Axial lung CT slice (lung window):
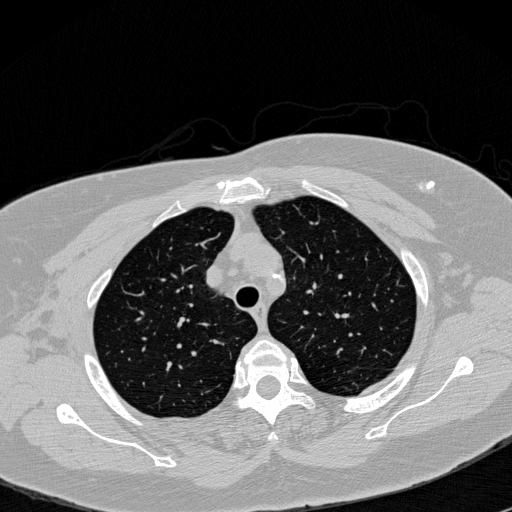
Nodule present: no